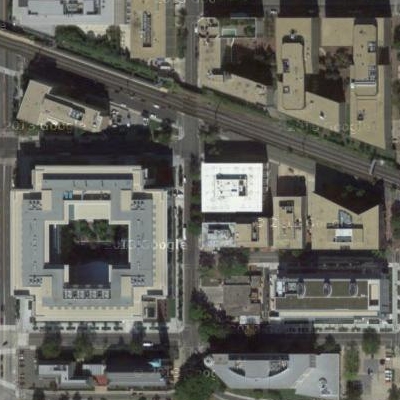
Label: Industry